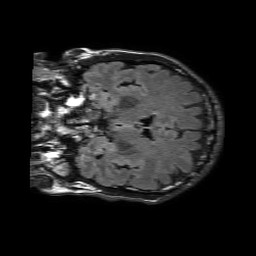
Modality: FLAIR
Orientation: coronal
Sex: male
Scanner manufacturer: philips
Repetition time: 11 s
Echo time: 0.125 s